Chest X-ray:
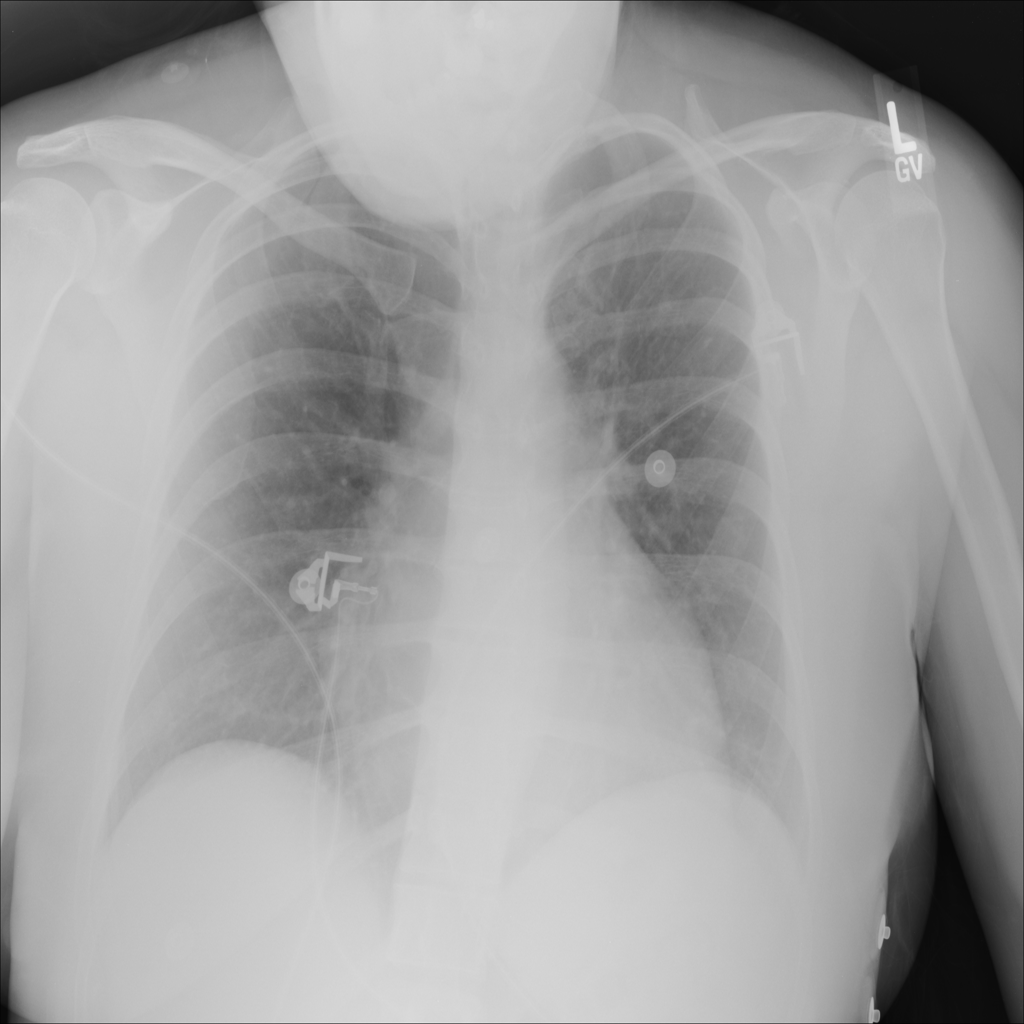
Findings: Cardiomegaly
No abnormal finding: no